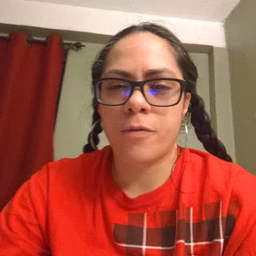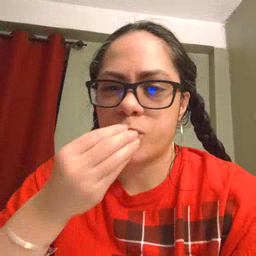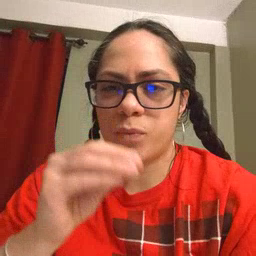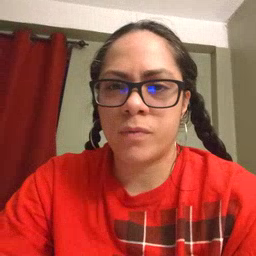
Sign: kiss